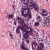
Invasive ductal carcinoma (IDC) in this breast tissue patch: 0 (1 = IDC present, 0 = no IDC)